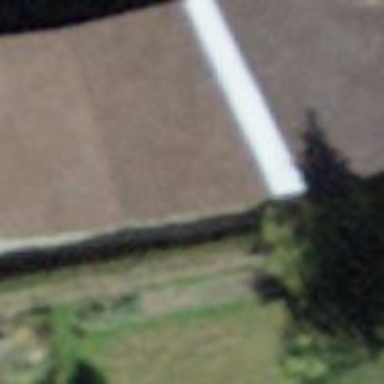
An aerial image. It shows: Rural barn.